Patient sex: M
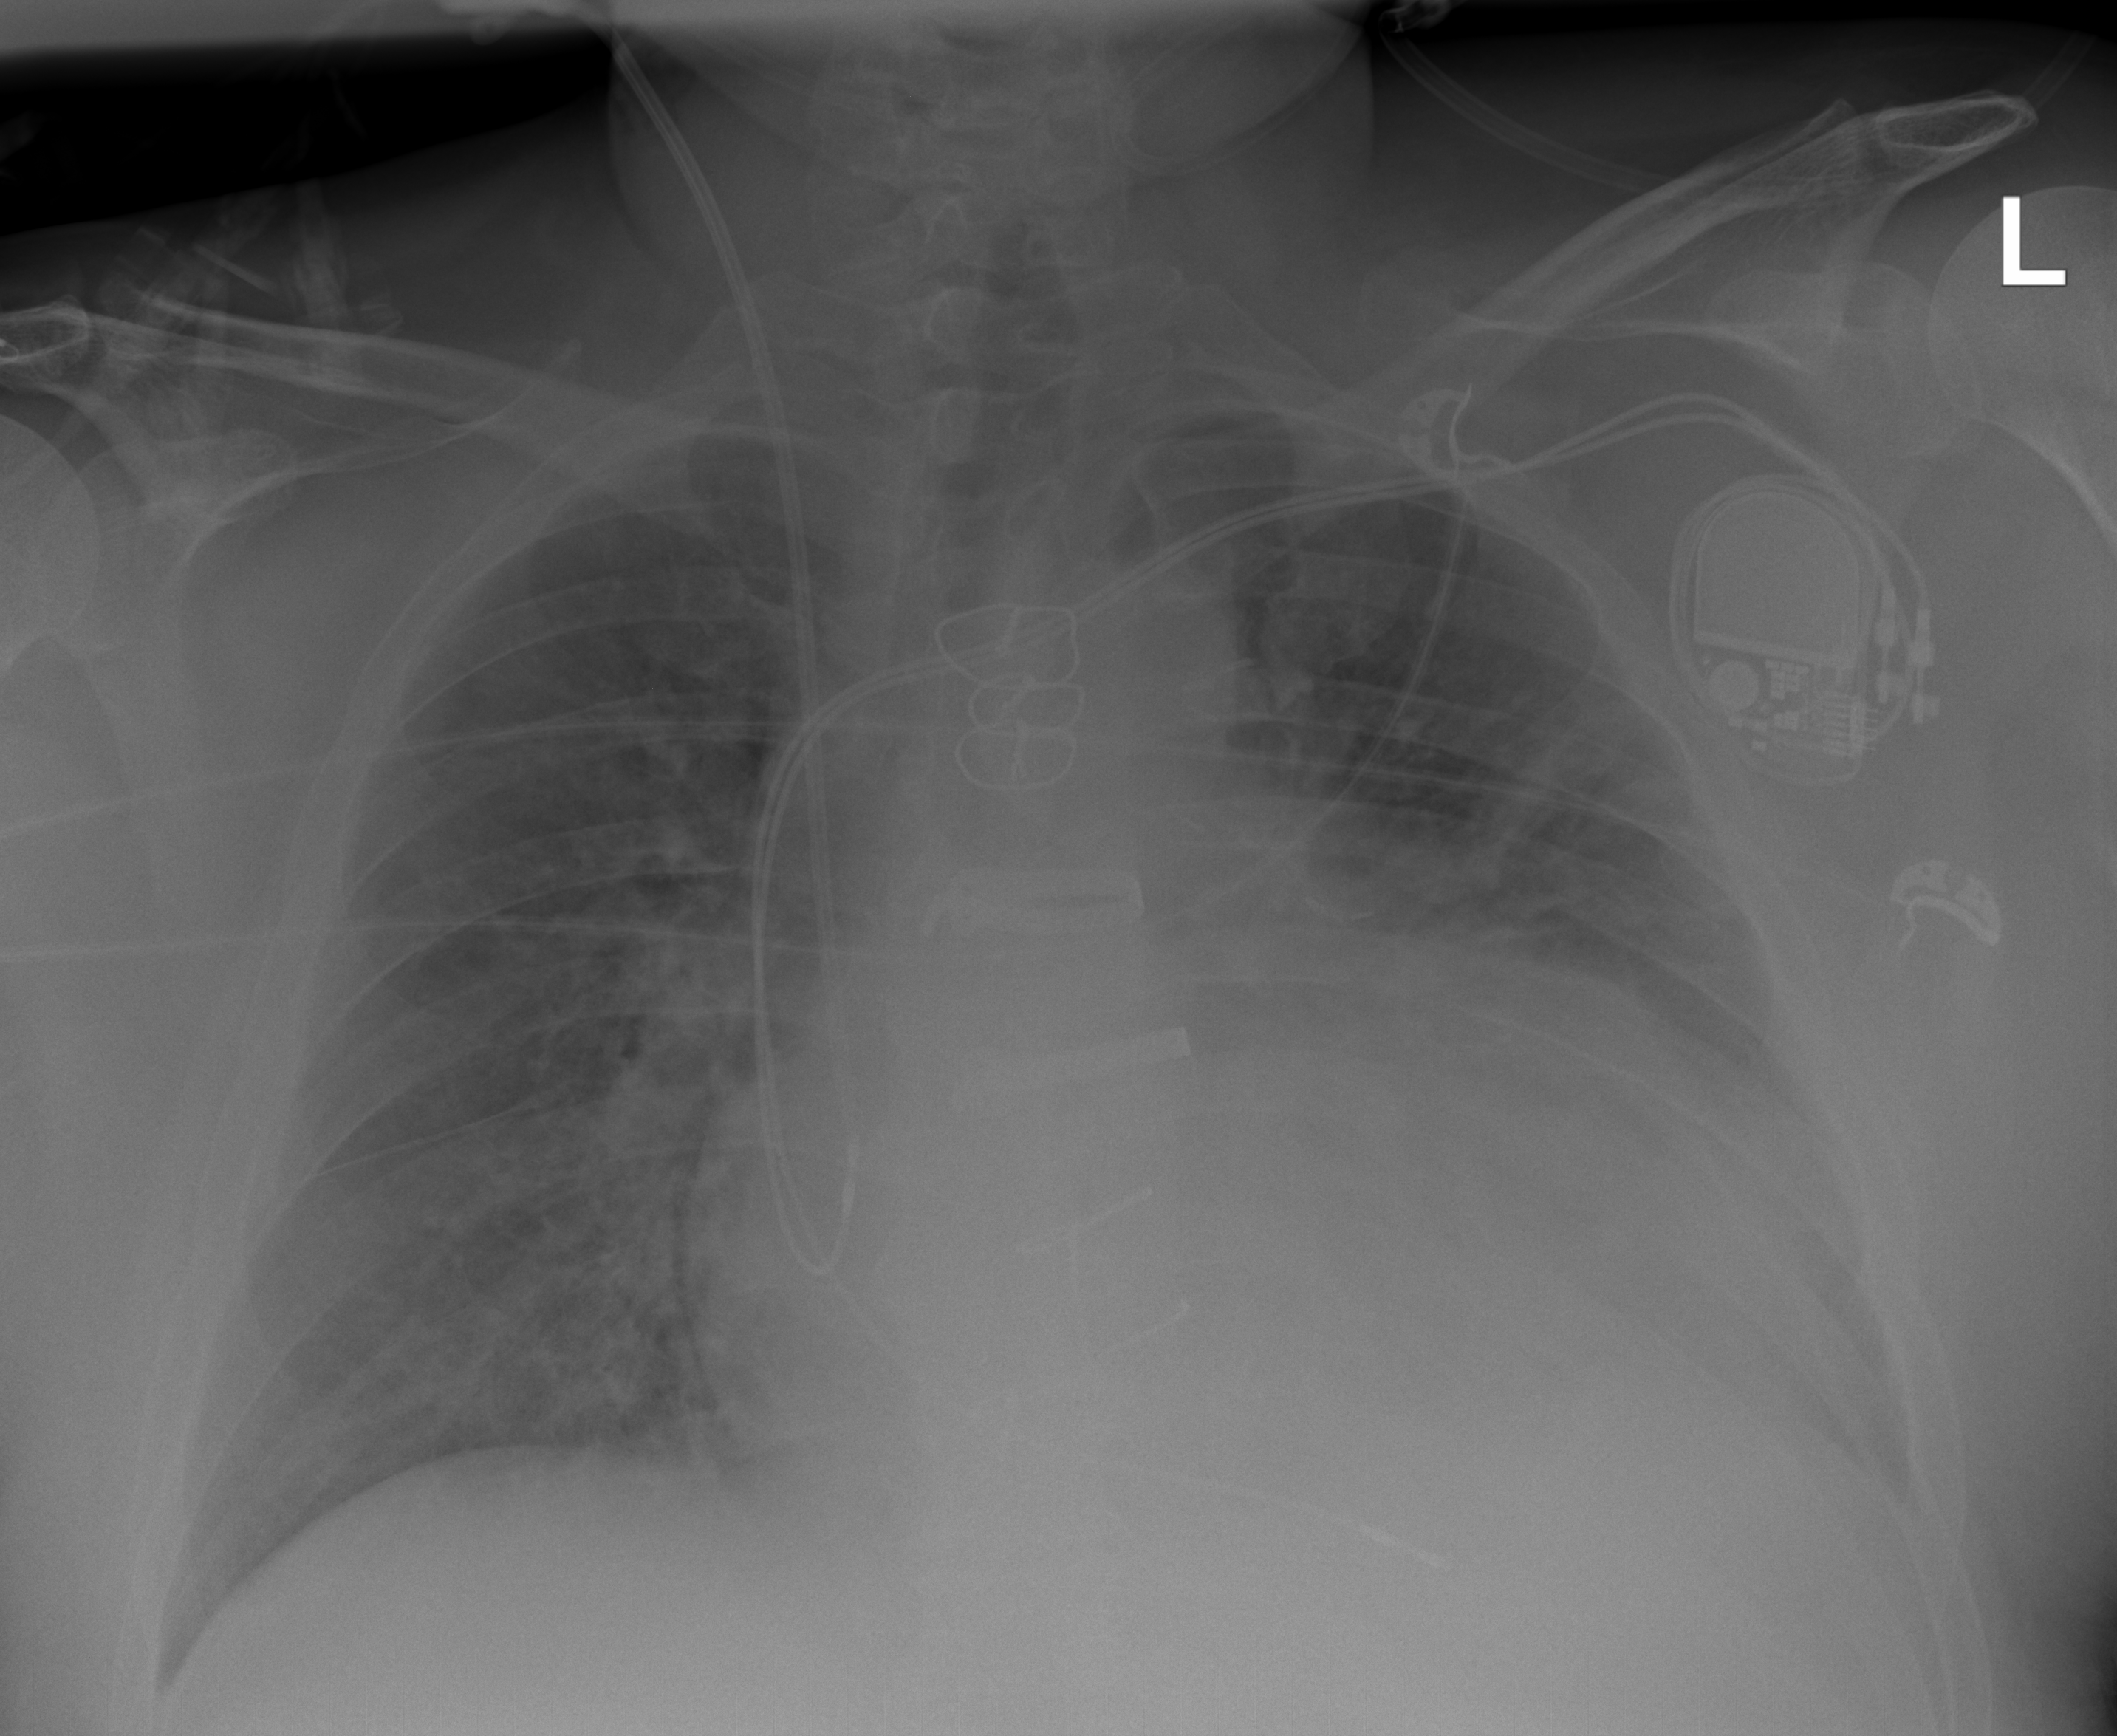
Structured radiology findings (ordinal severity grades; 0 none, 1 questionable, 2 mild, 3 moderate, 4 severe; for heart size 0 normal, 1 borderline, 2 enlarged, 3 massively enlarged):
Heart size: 2
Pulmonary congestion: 3
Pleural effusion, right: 0
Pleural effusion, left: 2
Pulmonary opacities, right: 1
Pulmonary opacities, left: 2
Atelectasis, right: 0
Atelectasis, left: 2